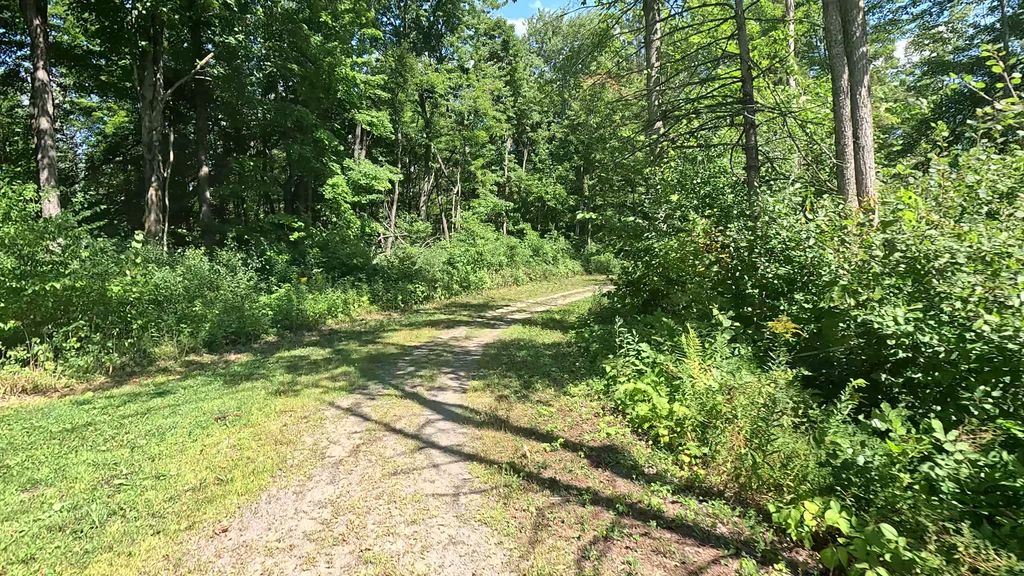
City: ottawa-gatineau